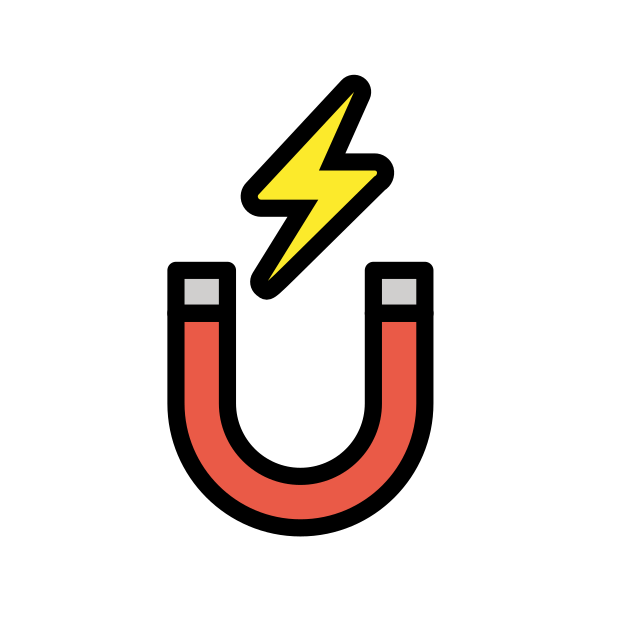
Emoji: 🧲
Name: magnet
Unicode: 0x1f9f2